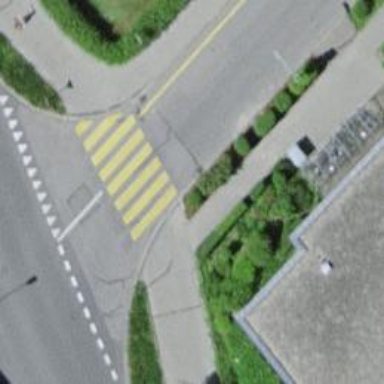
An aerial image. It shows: Uncontrolled crossing on the road.